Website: apple
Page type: delivery-shipping
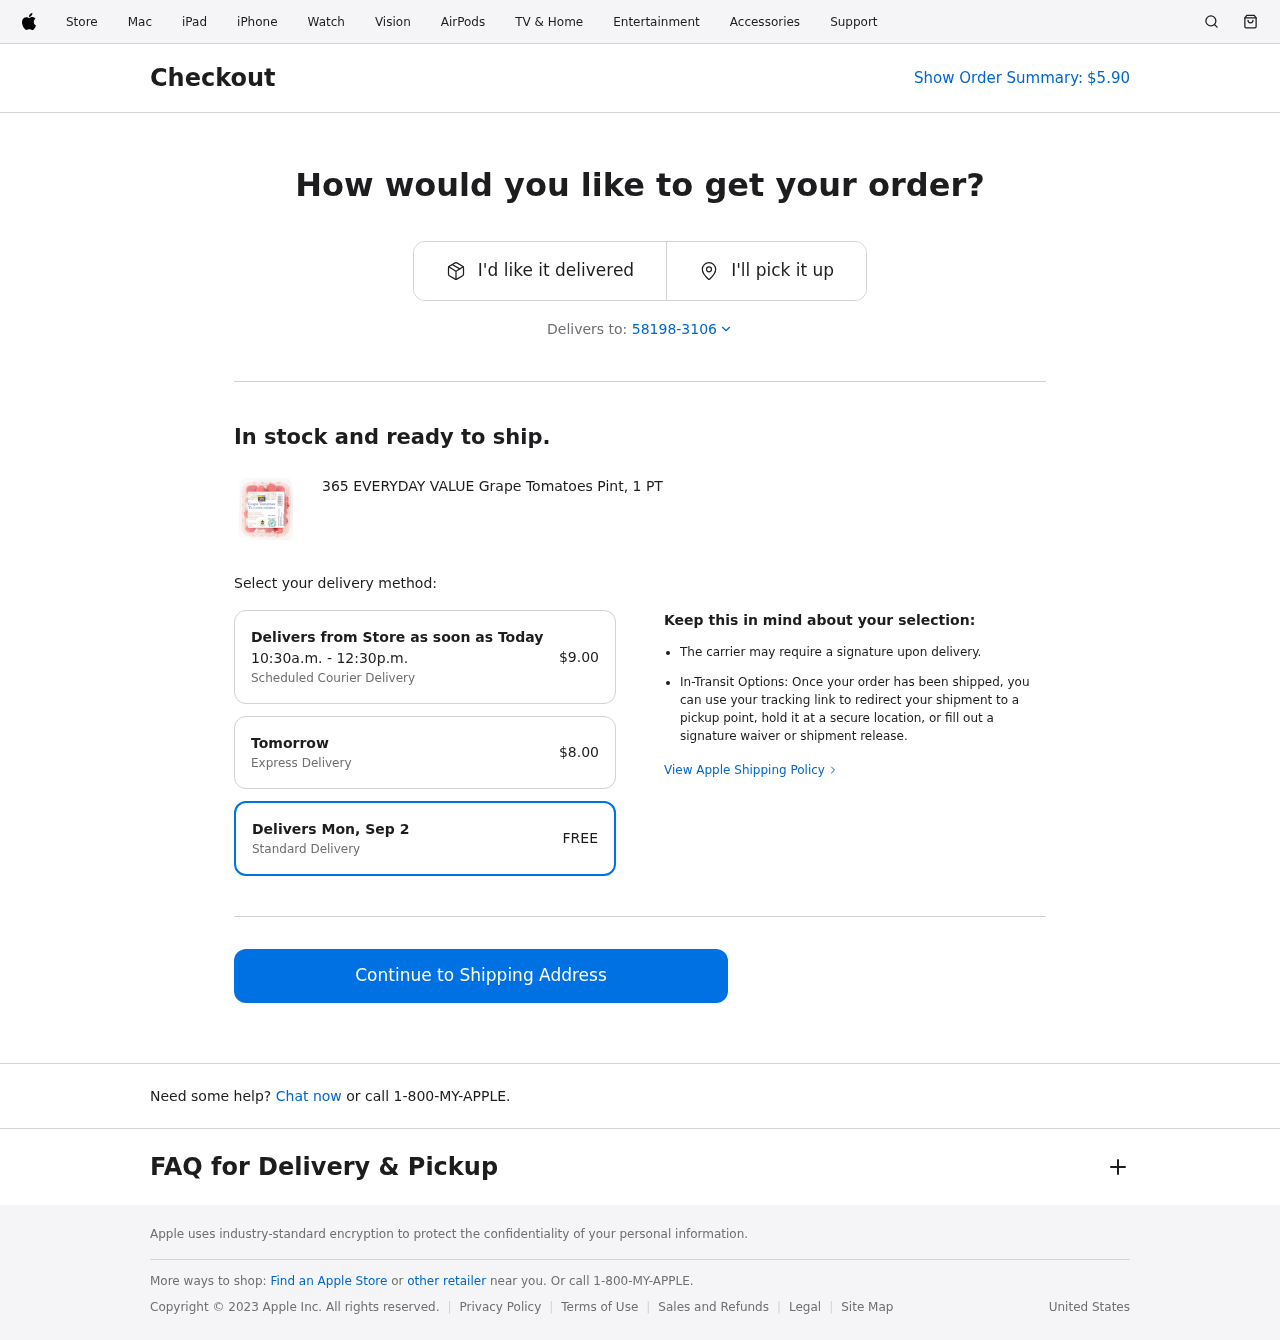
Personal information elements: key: PII_POSTCODE_FULL
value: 58198-3106
Product elements: key: PRODUCT1_NAME
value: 365 EVERYDAY VALUE Grape Tomatoes Pint, 1 PT
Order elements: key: ORDER_TOTAL
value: $5.90
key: ORDER_DELIVERY_DATE_SAMEDAY
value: Today
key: ORDER_SHIPPING_COST_SAMEDAY
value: $9.00
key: ORDER_DELIVERY_DATE_EXPRESS
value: Tomorrow
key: ORDER_SHIPPING_COST_EXPRESS
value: $8.00
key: ORDER_DELIVERY_DATE
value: Delivers Mon, Sep 2
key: ORDER_SHIPPING_COST
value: FREE